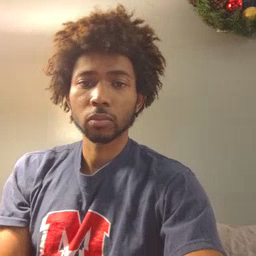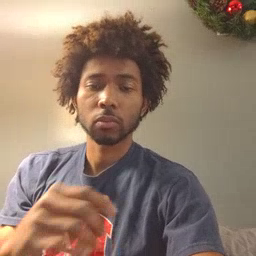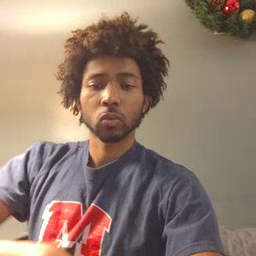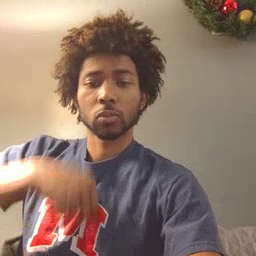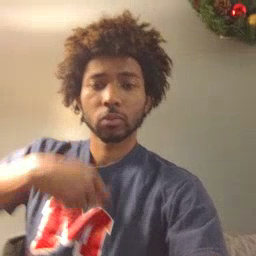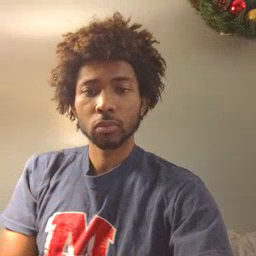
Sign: zipper